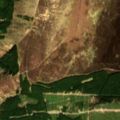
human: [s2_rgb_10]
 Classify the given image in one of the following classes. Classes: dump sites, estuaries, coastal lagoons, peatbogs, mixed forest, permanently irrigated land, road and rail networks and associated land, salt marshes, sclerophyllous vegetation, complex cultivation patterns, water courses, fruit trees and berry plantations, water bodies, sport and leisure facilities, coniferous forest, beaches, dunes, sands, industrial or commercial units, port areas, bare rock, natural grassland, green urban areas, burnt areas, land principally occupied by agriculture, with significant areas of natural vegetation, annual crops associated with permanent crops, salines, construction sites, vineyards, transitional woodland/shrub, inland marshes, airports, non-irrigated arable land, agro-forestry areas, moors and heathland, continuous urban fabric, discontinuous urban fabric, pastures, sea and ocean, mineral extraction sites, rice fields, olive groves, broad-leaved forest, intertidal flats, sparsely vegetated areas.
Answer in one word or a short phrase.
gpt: coniferous forest, moors and heathland, transitional woodland/shrub, peatbogs